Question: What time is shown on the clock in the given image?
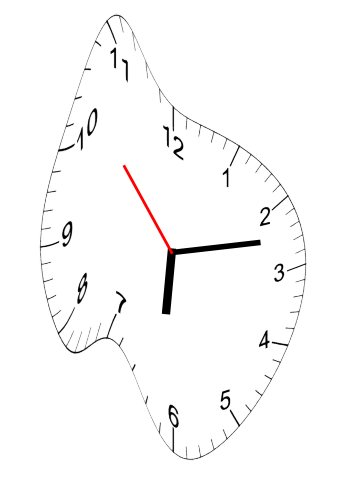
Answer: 06:12:53